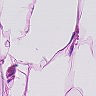
Metastatic tissue present: no